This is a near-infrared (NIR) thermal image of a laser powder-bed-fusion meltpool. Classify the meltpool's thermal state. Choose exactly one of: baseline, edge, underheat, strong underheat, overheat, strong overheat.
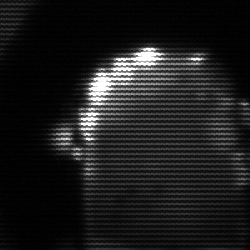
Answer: baseline